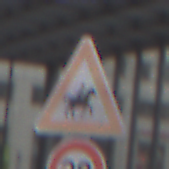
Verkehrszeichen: ReiterLinks
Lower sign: Geschwindigkeit30
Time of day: MorningAfternoon
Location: Outdoor (Urban)
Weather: Overcast
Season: NotSpecified
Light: Natural